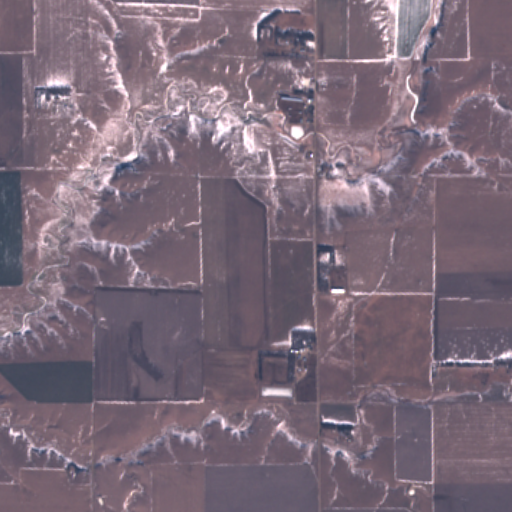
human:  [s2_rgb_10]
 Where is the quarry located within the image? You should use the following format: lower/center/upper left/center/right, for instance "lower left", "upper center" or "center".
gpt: There is no quarry in the image.